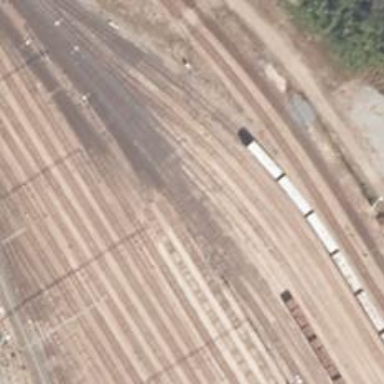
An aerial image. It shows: Railway signal.